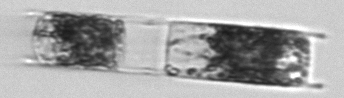
Label: Hemiaulus